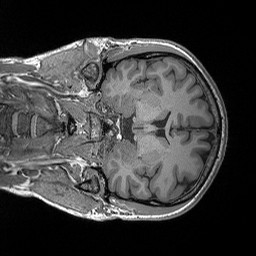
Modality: T1w
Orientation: coronal
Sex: male
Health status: healthy
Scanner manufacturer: siemens
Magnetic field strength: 3 T
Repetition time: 2.3 s
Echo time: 0.00296 s